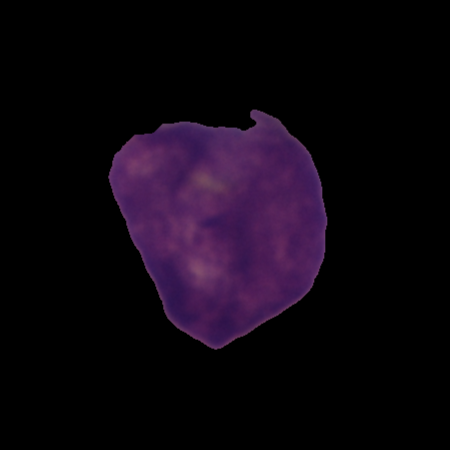
Label: cancer